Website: bh-photo
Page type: receipt
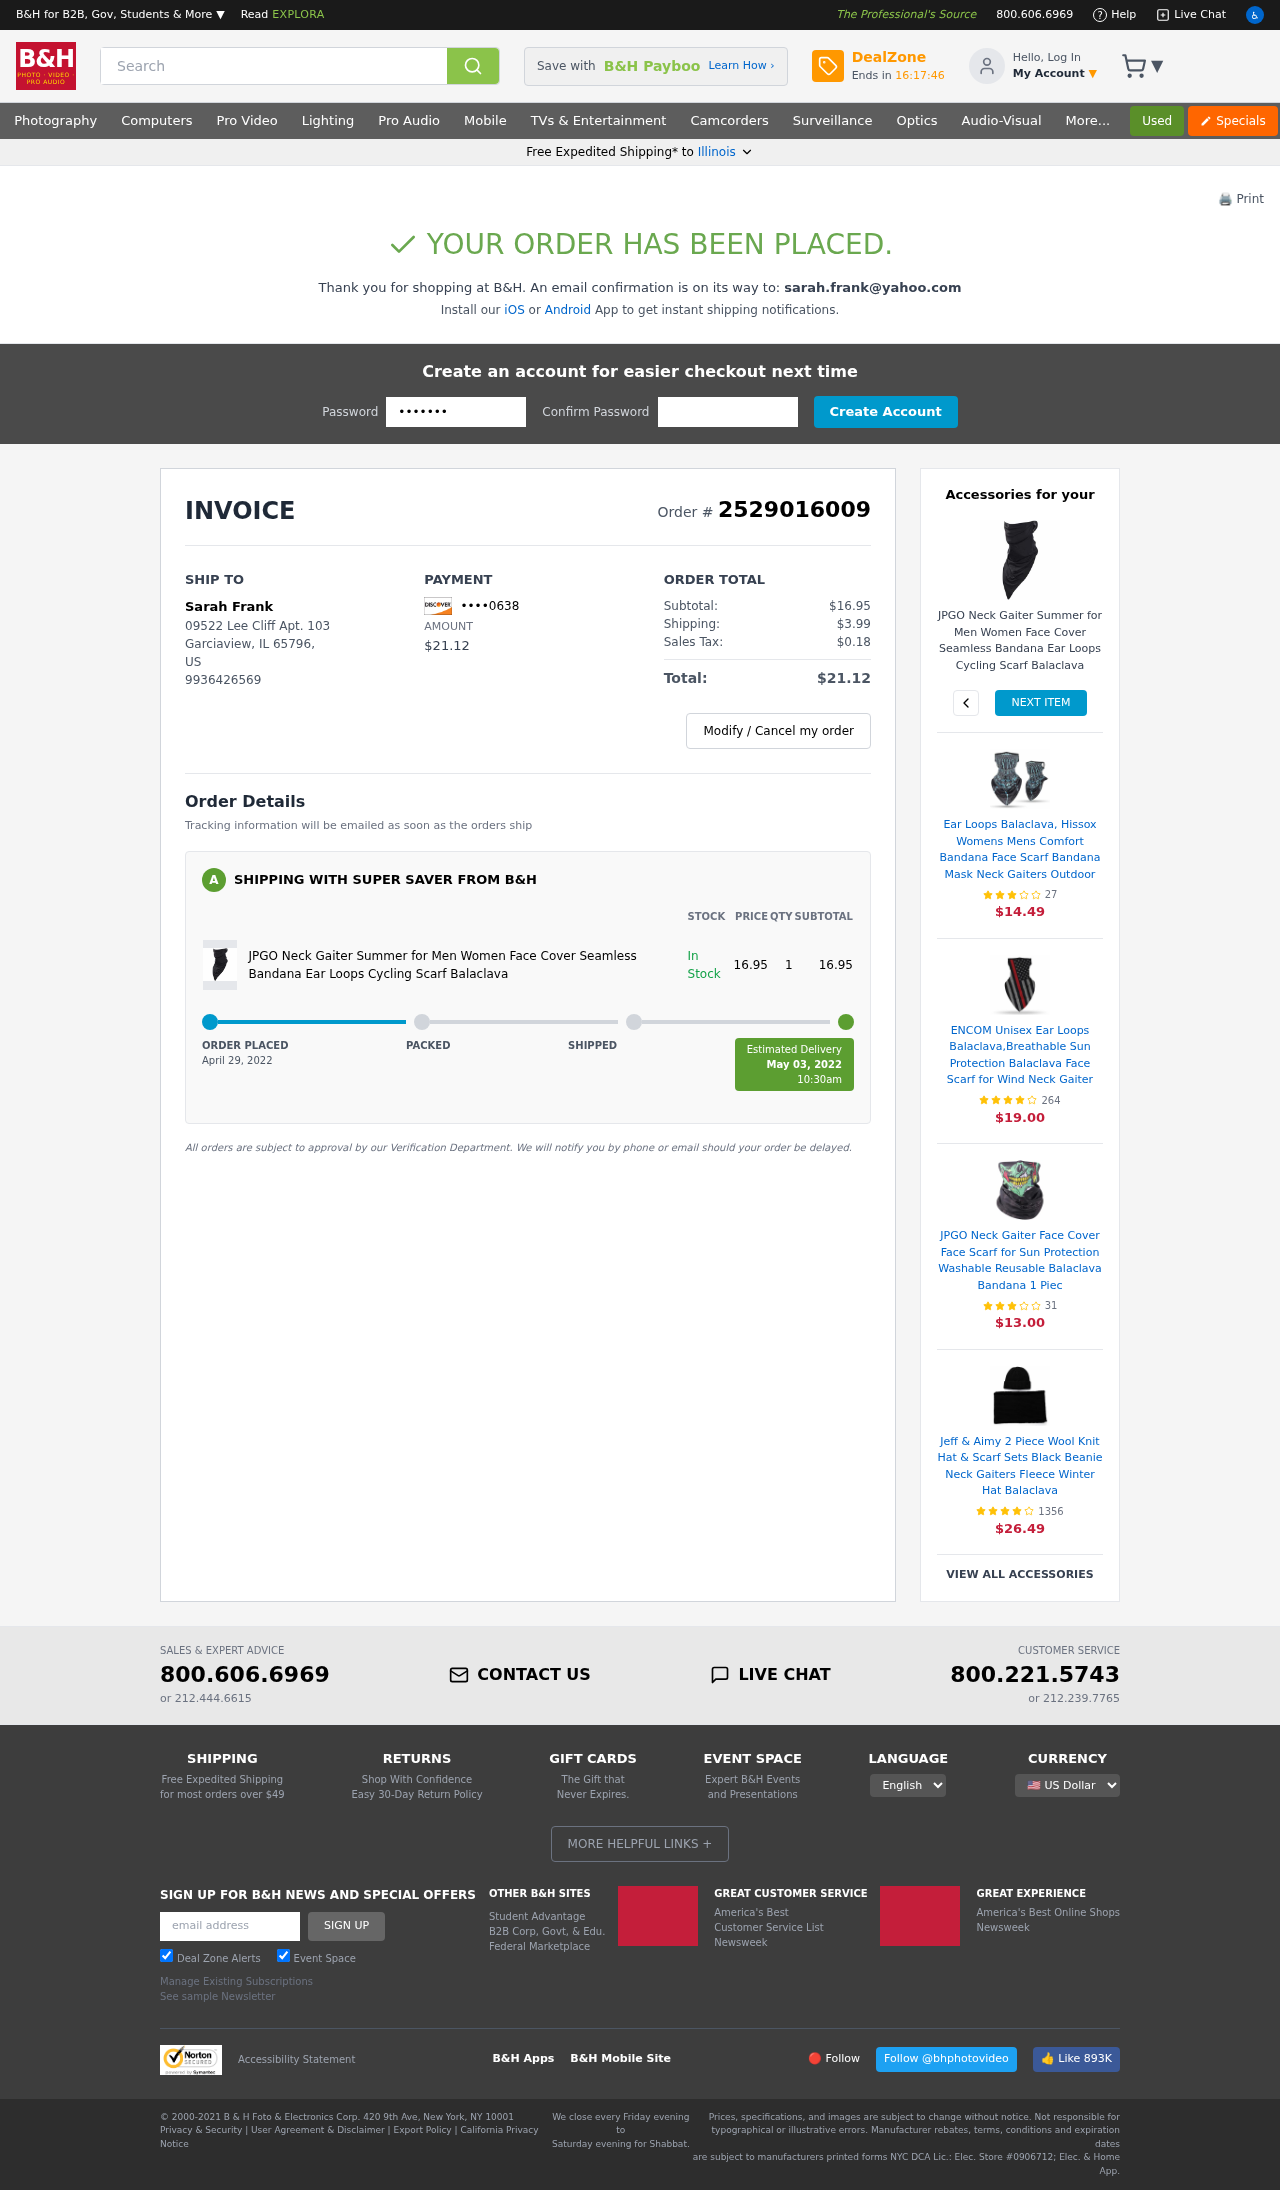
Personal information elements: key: PII_CARD_LAST4
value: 0638
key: PII_CITY
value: Garciaview
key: PII_EMAIL
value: sarah.frank@yahoo.com
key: PII_FULLNAME
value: Sarah Frank
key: PII_PHONE
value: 9936426569
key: PII_POSTCODE
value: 65796
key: PII_STATE
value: Illinois
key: PII_STATE_ABBR
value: IL
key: PII_STREET
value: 09522 Lee Cliff Apt. 103
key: PII_COUNTRY_CODE
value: US
Product elements: key: PRODUCT1_NAME
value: JPGO Neck Gaiter Summer for Men Women Face Cover Seamless Bandana Ear Loops Cycling Scarf Balaclava
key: PRODUCT1_PRICE
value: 16.95
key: PRODUCT1_QUANTITY
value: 1
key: PRODUCT1_NAME2
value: JPGO Neck Gaiter Summer for Men Women Face Cover Seamless Bandana Ear Loops Cycling Scarf Balaclava
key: PRODUCT2_NAME
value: Ear Loops Balaclava, Hissox Womens Mens Comfort Bandana Face Scarf Bandana Mask Neck Gaiters Outdoor
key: PRODUCT2_NUM_RATINGS
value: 27
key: PRODUCT2_PRICE
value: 14.49
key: PRODUCT3_NAME
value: ENCOM Unisex Ear Loops Balaclava,Breathable Sun Protection Balaclava Face Scarf for Wind Neck Gaiter
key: PRODUCT3_NUM_RATINGS
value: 264
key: PRODUCT3_PRICE
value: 19.00
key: PRODUCT4_NAME
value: JPGO Neck Gaiter Face Cover Face Scarf for Sun Protection Washable Reusable Balaclava Bandana 1 Piec
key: PRODUCT4_NUM_RATINGS
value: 31
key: PRODUCT4_PRICE
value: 13.00
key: PRODUCT5_NAME
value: Jeff & Aimy 2 Piece Wool Knit Hat & Scarf Sets Black Beanie Neck Gaiters Fleece Winter Hat Balaclava
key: PRODUCT5_NUM_RATINGS
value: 1356
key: PRODUCT5_PRICE
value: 26.49
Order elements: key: ORDER_ID
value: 2529016009
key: ORDER_TOTAL
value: $21.12
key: ORDER_SUBTOTAL
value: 16.95
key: ORDER_SUBTOTAL
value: $16.95
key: ORDER_SHIPPING_COST
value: $3.99
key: ORDER_TAX
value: $0.18
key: ORDER_DATE
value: April 29, 2022
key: ORDER_DELIVERY_DATE
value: May 03, 2022
Search elements: key: HEADER_SEARCH
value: Search